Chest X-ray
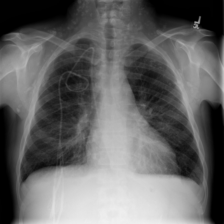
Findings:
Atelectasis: negative
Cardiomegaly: negative
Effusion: positive
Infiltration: positive
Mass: negative
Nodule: negative
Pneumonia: negative
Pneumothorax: negative
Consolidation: negative
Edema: positive
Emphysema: negative
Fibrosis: negative
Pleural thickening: negative
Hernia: negative